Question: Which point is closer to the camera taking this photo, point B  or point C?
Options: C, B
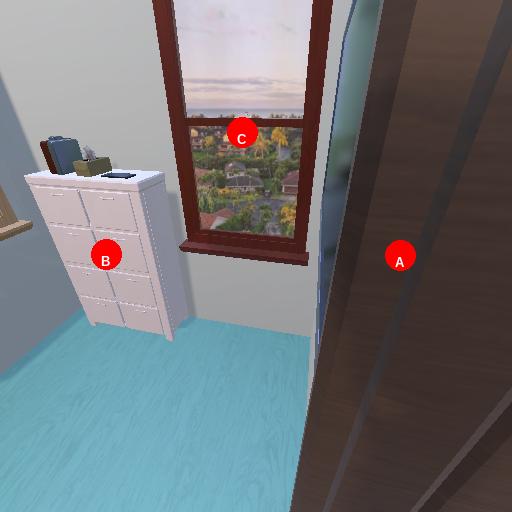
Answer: C